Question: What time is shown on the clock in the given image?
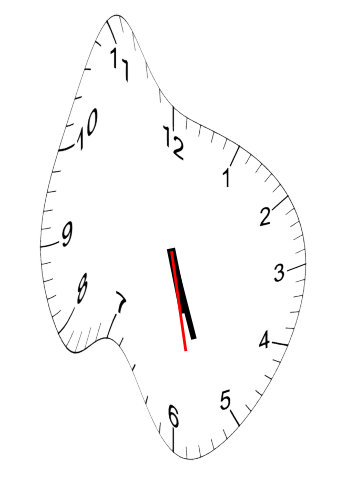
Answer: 05:26:28